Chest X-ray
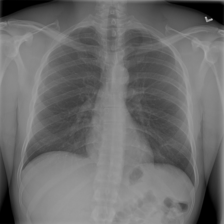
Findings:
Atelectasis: negative
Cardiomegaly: negative
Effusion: negative
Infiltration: negative
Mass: negative
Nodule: negative
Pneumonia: negative
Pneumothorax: negative
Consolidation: negative
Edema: negative
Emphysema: negative
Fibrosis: negative
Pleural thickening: negative
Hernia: negative